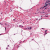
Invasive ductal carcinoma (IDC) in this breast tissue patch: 0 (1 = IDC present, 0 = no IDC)